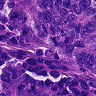
Metastatic tissue present: yes